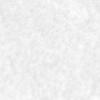
Label: no_change